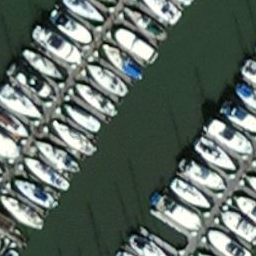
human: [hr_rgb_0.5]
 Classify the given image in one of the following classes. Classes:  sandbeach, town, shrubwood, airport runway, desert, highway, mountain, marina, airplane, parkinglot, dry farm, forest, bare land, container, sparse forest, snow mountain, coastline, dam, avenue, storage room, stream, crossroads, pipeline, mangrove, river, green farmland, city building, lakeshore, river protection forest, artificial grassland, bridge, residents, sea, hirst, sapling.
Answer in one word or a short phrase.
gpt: marina